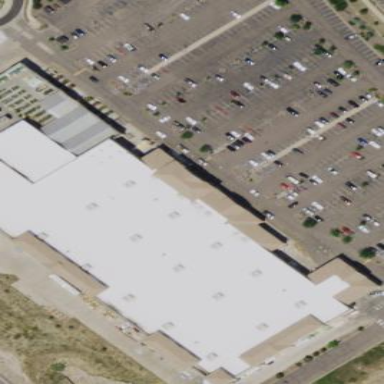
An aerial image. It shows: View of roof of building.